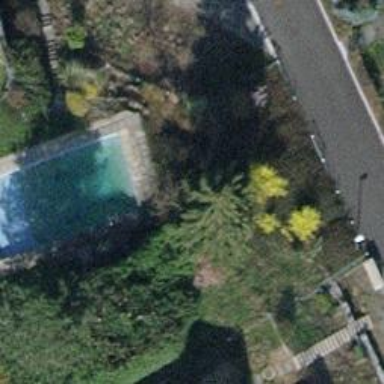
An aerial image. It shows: Swimming pool located in leisure land.